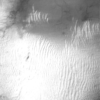
Label: not_dusty